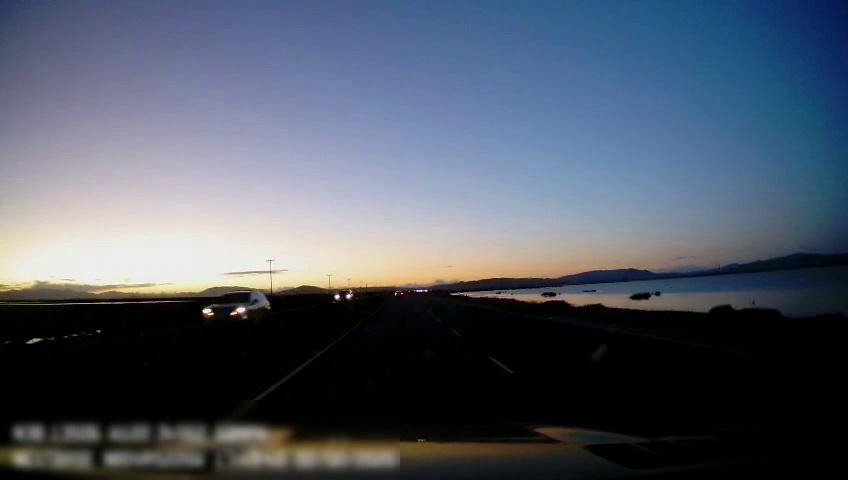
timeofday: Dusk/Dawn/Twilight
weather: Sunny
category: Drivable Space
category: Vehicles | Car
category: Vehicles | SUV
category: Lanes | Current Lane
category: Lanes | Current Lane
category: Lanes | Alternate Lane